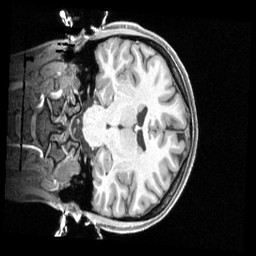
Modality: T1w
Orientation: coronal
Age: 22
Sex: female
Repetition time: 2.4 s
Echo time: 0.00222 s